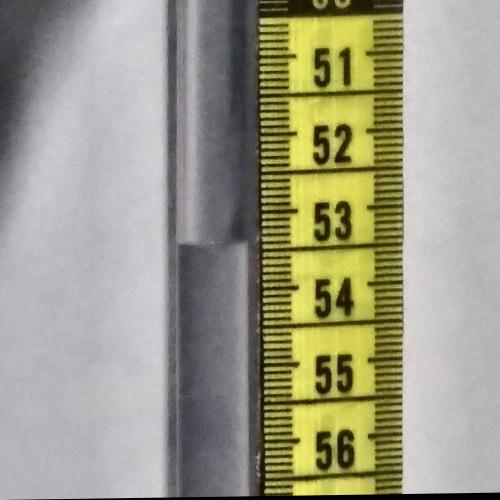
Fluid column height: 53.4 cm